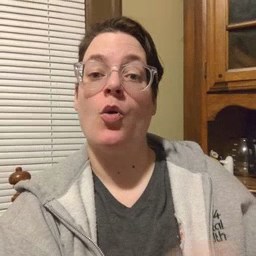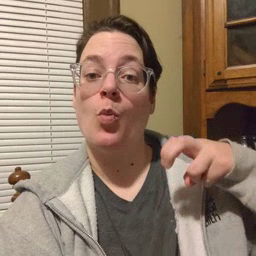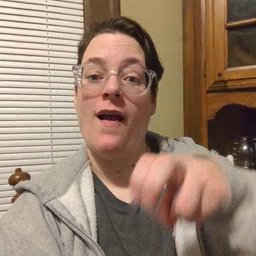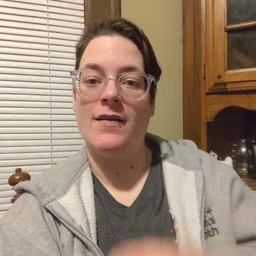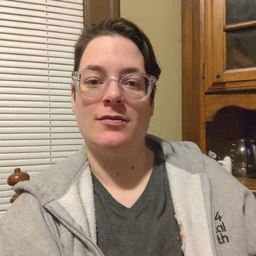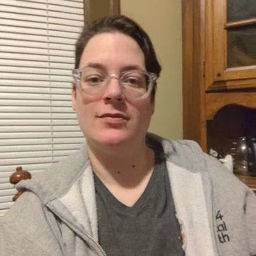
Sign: ride